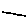
Label: line